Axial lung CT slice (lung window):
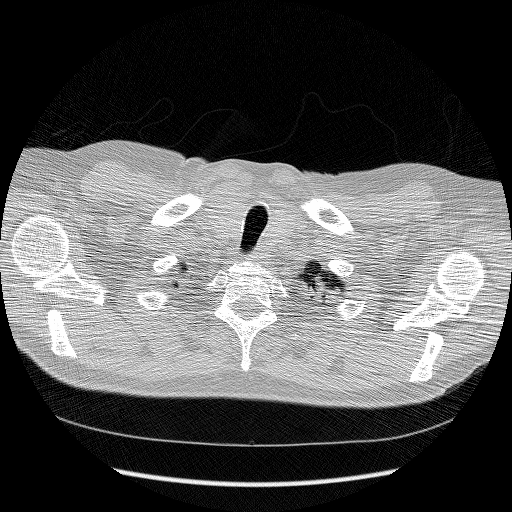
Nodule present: no